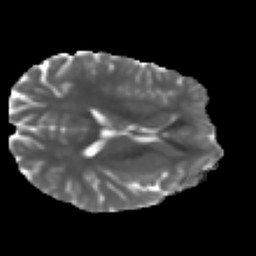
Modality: MD
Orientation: axial
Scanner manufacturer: ge
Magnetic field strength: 3 T
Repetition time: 7.98 s
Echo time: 0.0701 s